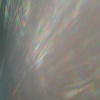
Label: sunburn